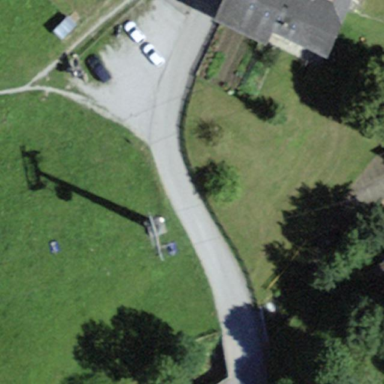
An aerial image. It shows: Parking area.